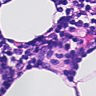
Metastatic tissue present: no